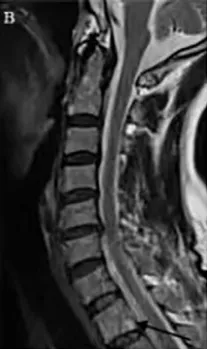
Vertebra magnetic resonance imaging (MRI) and diffusion weighted imaging (DWI) showed multiple spotty abnormal signals in the cervical vertebra, thoracic vertebra, lumbar vertebra, and sacrum, which were both. Low signal on T1-weighted imaging (white arrow).
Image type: radiology (mri)